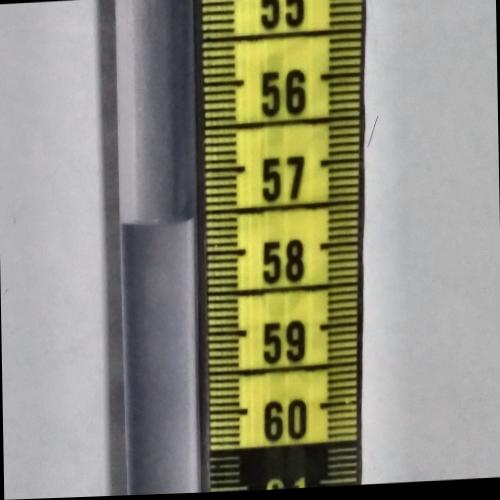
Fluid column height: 57.6 cm